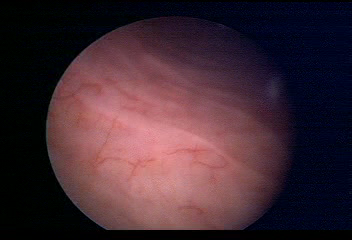
Modality: WLC
Class: Normal mucosa
Bladder cancer association: No